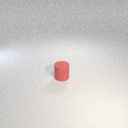
small red rubber cylinder